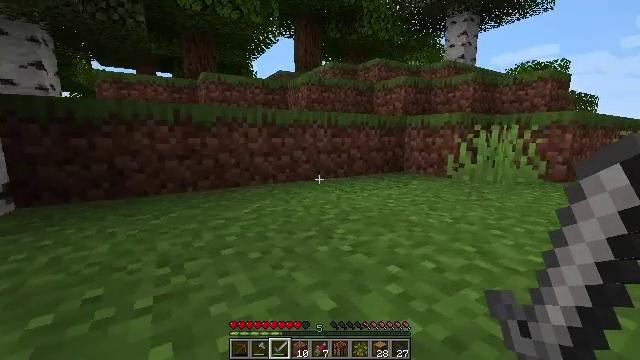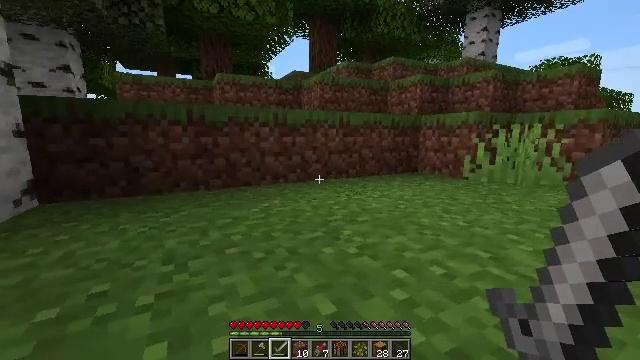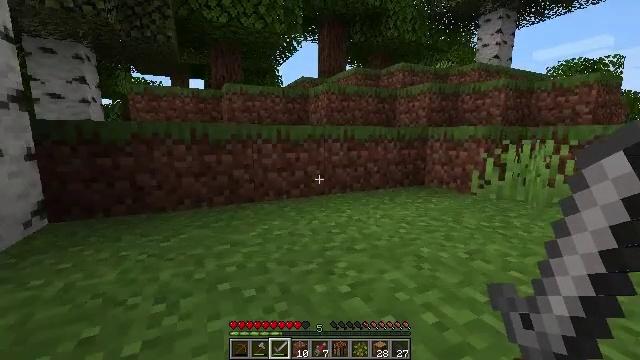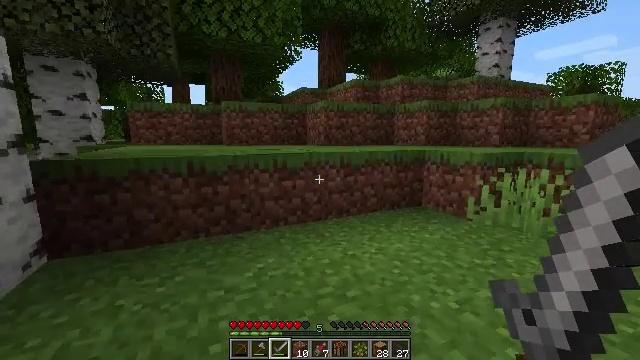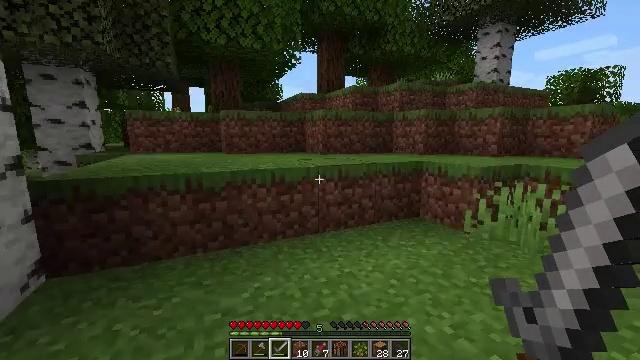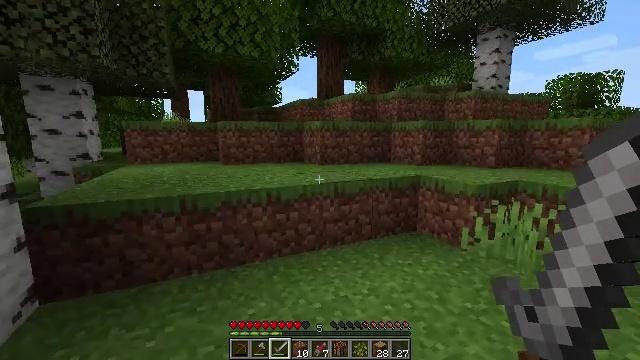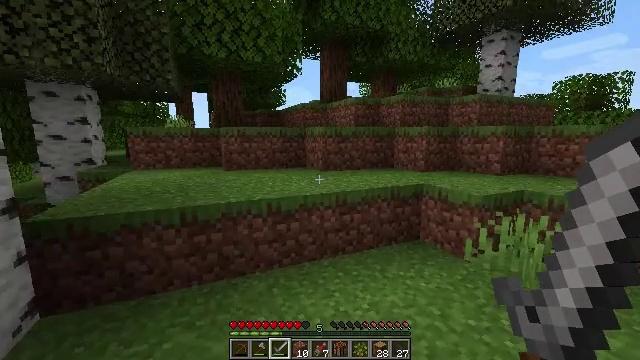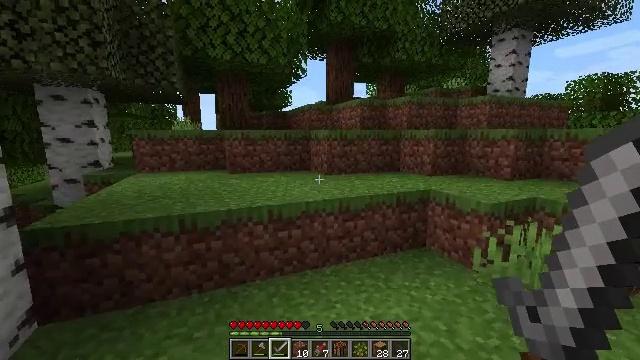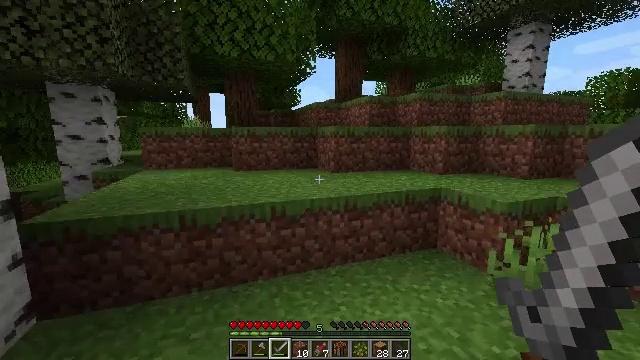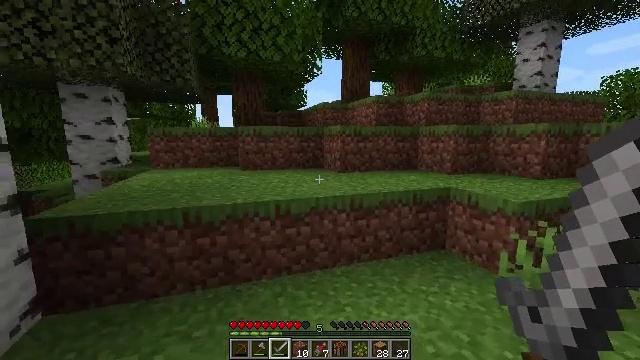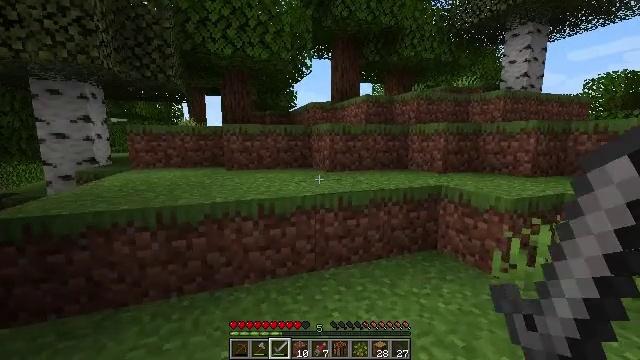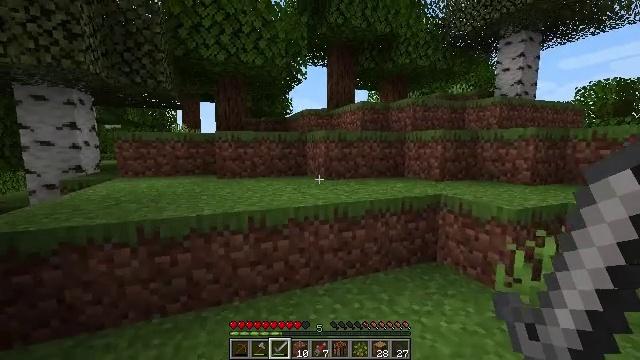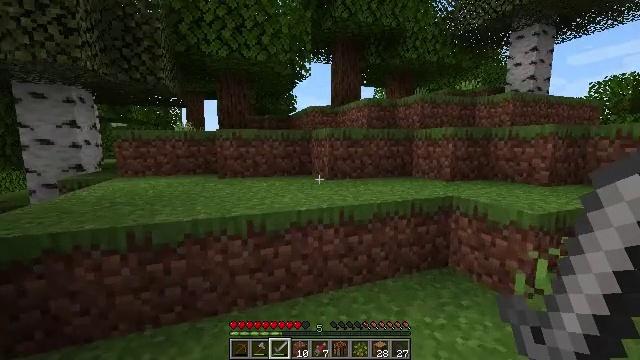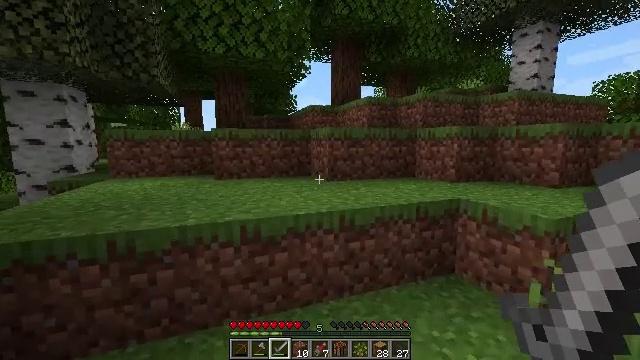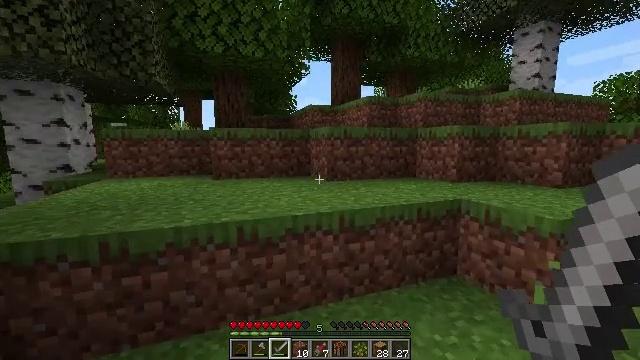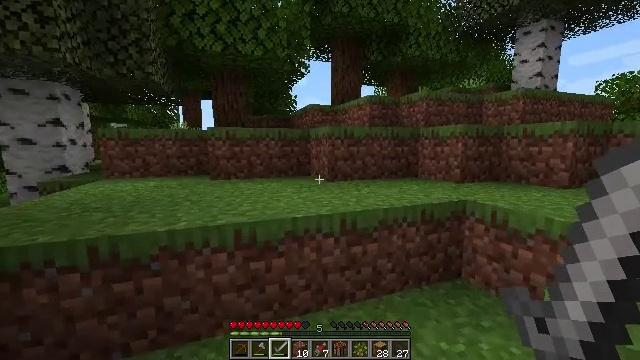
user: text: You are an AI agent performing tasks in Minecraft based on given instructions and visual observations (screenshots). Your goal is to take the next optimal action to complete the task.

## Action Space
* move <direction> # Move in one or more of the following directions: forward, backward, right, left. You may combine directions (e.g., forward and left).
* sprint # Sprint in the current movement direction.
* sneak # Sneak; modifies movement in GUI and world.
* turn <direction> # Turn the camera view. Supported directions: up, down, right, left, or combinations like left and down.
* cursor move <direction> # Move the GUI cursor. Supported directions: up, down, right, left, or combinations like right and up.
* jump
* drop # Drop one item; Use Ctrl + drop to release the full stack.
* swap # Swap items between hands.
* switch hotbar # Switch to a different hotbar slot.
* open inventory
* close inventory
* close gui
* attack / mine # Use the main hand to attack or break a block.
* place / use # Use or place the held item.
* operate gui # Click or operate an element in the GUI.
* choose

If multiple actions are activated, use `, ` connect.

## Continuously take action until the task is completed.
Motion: motion action
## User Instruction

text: Break the poppy plant.
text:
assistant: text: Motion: move forward, turn left
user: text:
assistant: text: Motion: move forward, turn left, jump
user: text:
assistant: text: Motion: move forward, jump
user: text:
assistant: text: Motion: move forward, jump
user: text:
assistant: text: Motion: move forward, jump
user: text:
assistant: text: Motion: move forward
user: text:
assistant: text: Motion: move forward, turn left
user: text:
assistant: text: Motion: move forward, turn left
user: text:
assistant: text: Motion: move forward, turn left
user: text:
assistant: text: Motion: move forward, turn right
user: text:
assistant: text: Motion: move forward, turn up
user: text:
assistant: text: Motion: move forward, turn left
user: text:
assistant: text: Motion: no_op
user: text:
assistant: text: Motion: no_op
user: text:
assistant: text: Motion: move forward
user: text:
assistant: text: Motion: move forward
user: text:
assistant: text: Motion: move forward, turn down
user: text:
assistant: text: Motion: move forward, turn right
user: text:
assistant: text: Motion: move forward, turn right and down
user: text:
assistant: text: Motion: move forward, turn right and down, jump
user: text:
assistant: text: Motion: move forward, turn right and down, jump
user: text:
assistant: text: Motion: move forward, turn right and down, jump
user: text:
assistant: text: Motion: move forward, turn right, jump
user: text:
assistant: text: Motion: move forward, turn left
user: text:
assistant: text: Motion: move forward, turn left
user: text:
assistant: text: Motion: move forward
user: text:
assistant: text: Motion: move forward
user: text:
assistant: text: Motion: move forward
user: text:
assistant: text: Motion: move forward, turn left
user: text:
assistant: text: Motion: move forward, turn left, jump